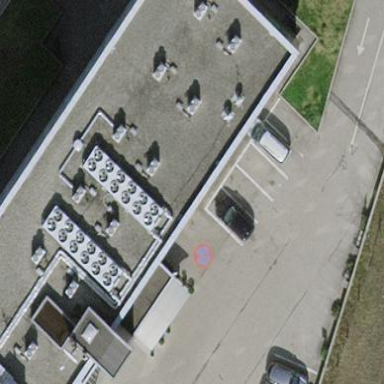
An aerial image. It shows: Hotel building.